Interaction volume radius: 5 \u00c5
Interaction volume height: 10 \u00c5
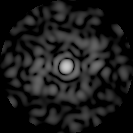
Disorder parameter: 0.8427